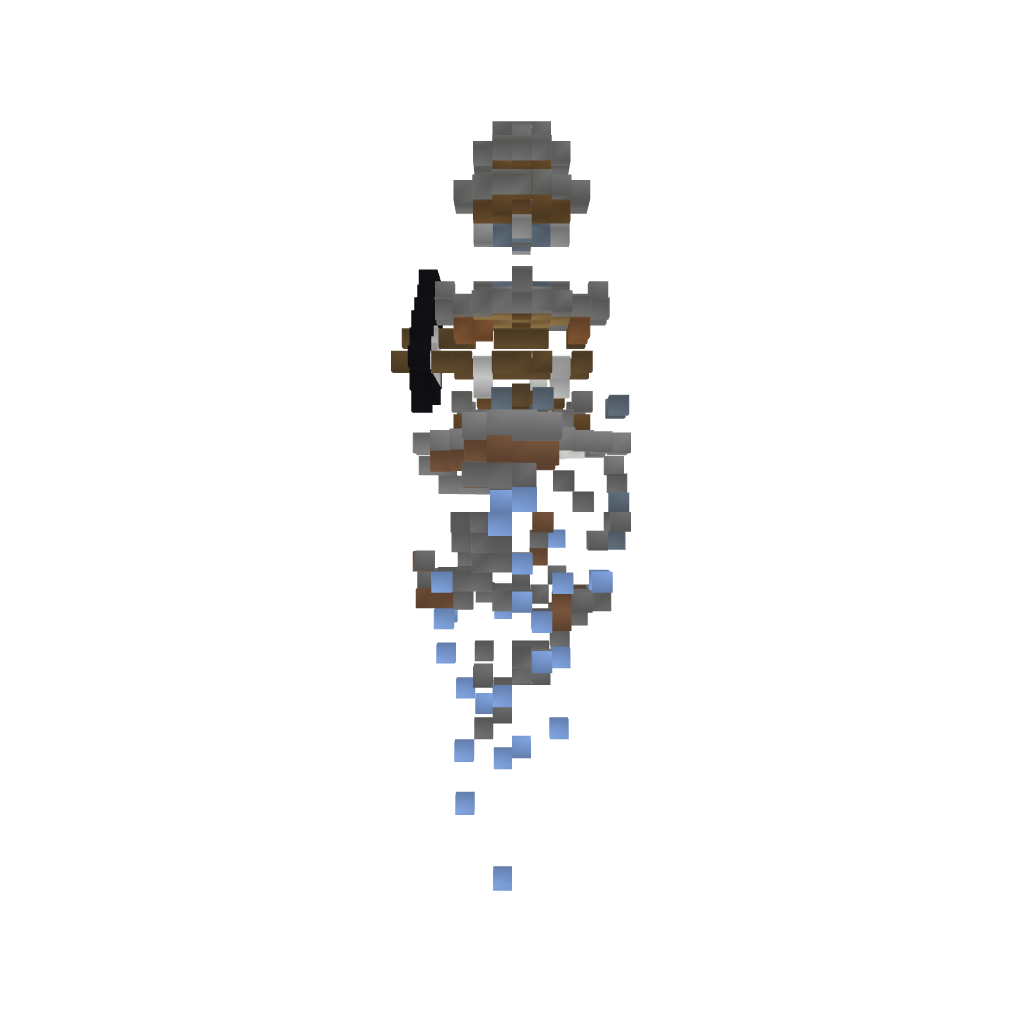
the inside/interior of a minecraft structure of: Steampunk Windmill